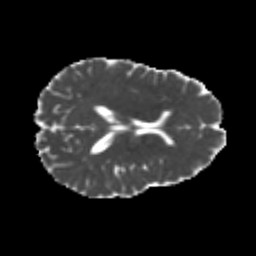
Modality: MD
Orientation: axial
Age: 21
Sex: female
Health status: healthy
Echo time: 0.074 s